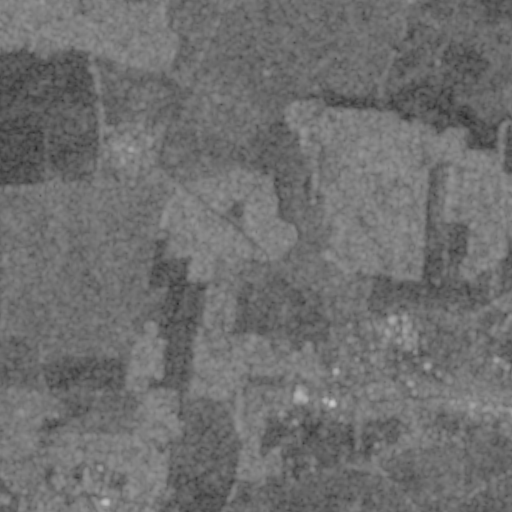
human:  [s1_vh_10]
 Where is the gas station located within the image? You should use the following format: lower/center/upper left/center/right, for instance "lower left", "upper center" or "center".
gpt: The gas station is located in the lower center of the image.
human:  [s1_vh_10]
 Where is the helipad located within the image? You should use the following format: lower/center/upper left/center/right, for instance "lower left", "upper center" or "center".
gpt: The helipad is located in the lower left of the image.
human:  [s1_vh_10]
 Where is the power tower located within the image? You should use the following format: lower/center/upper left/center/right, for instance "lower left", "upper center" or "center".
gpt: The power tower is located in the upper of the image.
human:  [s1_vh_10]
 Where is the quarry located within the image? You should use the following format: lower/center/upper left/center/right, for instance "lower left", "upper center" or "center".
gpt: The quarry is located in the upper right of the image.
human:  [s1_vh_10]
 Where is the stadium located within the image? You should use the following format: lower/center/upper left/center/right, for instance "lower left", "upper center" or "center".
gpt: The stadium is located in the lower right of the image.
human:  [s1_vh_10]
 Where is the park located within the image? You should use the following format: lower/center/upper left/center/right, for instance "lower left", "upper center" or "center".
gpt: There is no park in the image.

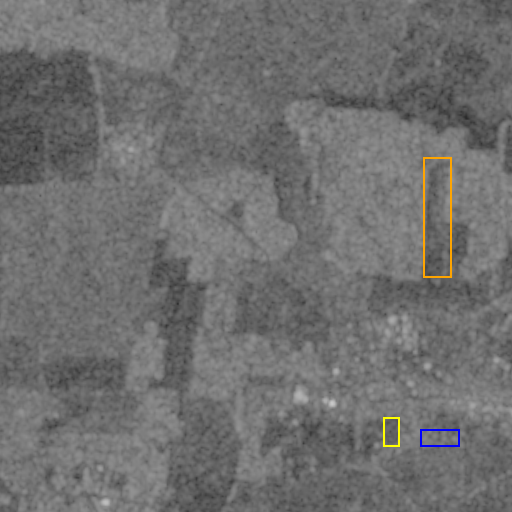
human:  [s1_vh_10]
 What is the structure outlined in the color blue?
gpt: The structure outlined in blue is a park.
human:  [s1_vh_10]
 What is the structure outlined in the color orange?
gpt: The structure outlined in orange is a quarry.
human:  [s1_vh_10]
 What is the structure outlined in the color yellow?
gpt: The structure outlined in yellow is a stadium.
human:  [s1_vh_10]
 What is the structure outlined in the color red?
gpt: There is no red outline.